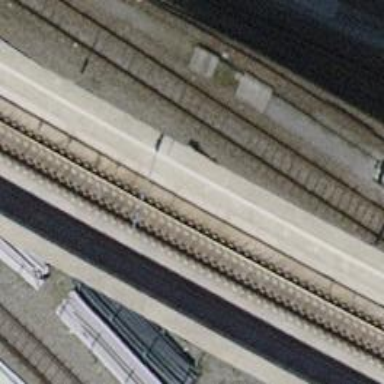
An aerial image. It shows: Railway yard with one track.